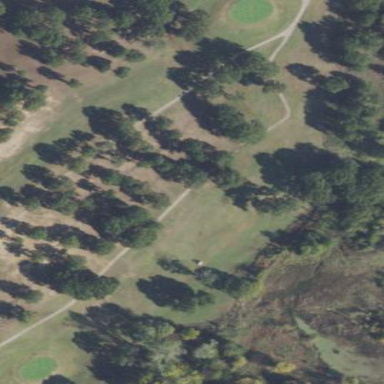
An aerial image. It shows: Scenic golf fairway.